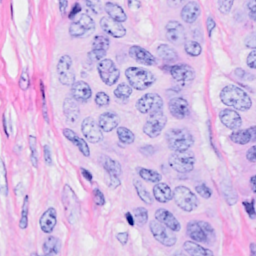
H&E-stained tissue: Breast